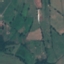
Land use / land cover: Pasture